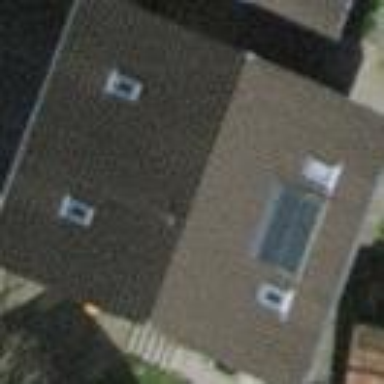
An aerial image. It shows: Building with tiled roof.